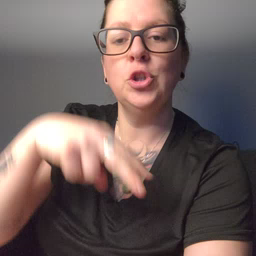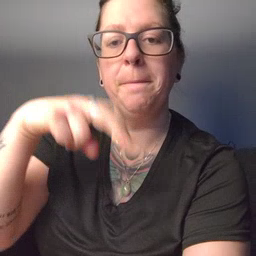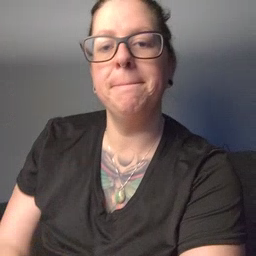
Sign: jump